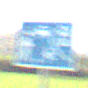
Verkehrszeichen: BeginnVerkehrsberuhigterBereich
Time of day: MorningAfternoon
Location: Outdoor (Suburban)
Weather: PartlyCloudy
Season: NotSpecified
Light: Natural